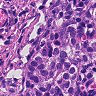
Metastatic tissue present: yes